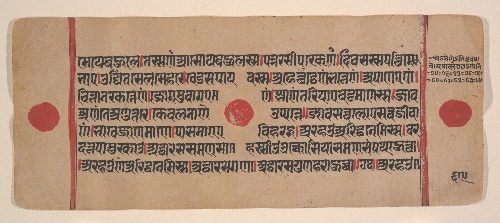
Date: 15th century
Object type: Folio
Classification: Paintings
Medium: Ink, opaque watercolor, and gold on paper
Culture: India (Gujarat)
Dimensions: 4 3/8 x 10 5/8 in. (11.1 x 27 cm)
Department: Asian Art
Credit line: Rogers Fund, 1955
Accession year: 1955
Repository: Metropolitan Museum of Art, New York, NY